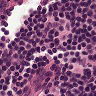
Metastatic tissue present: no